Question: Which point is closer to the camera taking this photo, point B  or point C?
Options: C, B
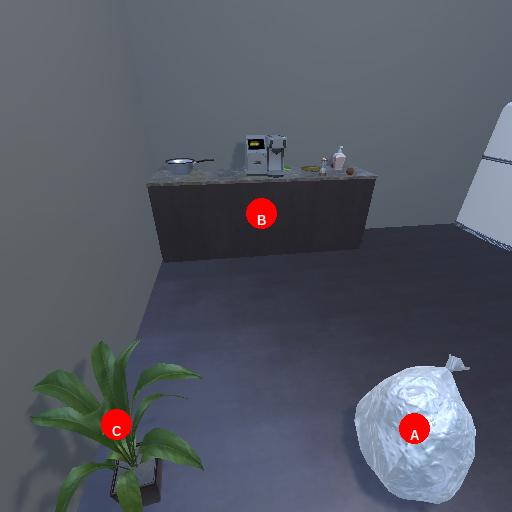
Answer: C